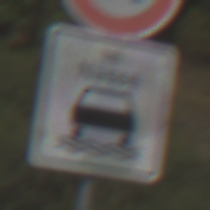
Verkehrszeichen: BeiNaesse
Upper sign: Geschwindigkeit70
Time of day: Midday
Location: Outdoor (Nature)
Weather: PartlyCloudy
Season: NotSpecified
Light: Natural